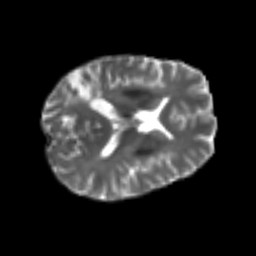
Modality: T2w
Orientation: axial
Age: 53
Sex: male
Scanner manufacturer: siemens
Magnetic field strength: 3 T
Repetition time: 4.999 s
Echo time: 0.07946 s